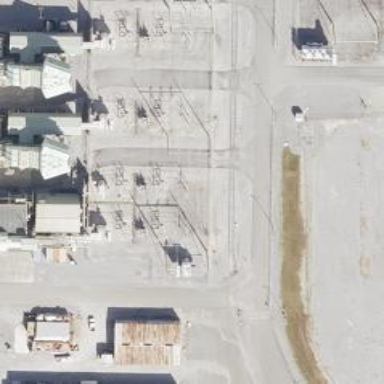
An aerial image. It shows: Switch used for power control.